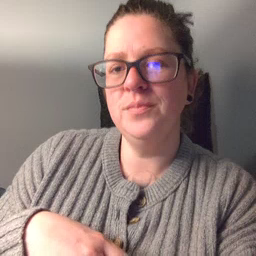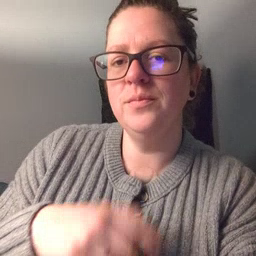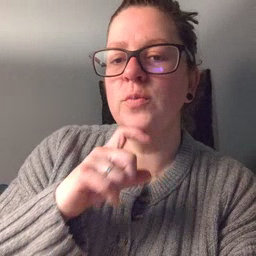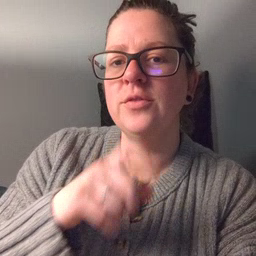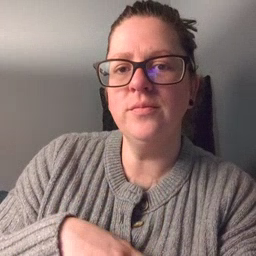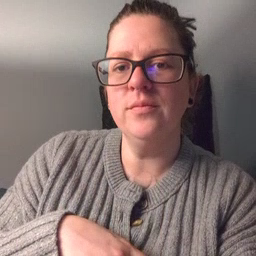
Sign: garbage